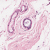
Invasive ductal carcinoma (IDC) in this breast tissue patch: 0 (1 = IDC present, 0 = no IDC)